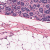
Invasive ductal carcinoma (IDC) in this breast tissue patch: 0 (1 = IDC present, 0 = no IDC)